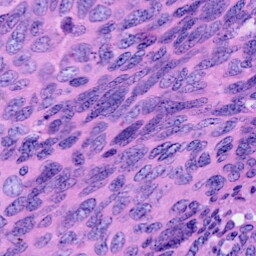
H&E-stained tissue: Cervix